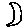
Label: moon